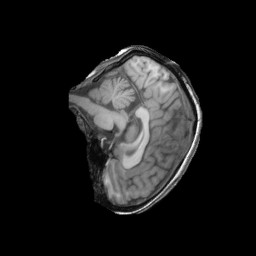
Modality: T1w
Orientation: sagittal
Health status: ill
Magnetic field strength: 3 T